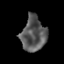
Tissue: prostate
Cell type: Epithelial cells
Senescence score: 0.2239
Nuclear area (px): 839
Mean DAPI intensity: 89.112